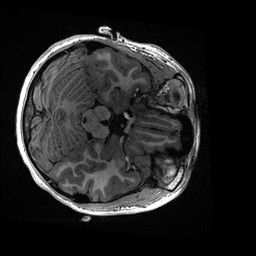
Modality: T1w
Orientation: axial
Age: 17
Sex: female
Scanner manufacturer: ge
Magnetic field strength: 3 T
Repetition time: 0.006952 s
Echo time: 0.00292 s